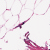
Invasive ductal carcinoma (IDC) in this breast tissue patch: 0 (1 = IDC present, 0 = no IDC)